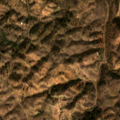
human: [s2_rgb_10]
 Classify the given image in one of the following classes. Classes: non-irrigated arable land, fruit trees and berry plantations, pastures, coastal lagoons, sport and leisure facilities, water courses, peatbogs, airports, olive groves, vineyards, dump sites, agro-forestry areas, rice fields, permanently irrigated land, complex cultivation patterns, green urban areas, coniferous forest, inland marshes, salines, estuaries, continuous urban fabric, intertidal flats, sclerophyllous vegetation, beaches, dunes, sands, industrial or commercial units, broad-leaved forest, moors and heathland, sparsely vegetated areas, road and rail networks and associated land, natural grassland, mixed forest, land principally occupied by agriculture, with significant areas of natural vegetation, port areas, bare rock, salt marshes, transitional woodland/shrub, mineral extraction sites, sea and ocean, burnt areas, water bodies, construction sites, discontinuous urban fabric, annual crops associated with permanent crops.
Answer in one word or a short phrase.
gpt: land principally occupied by agriculture, with significant areas of natural vegetation, agro-forestry areas, sclerophyllous vegetation, transitional woodland/shrub